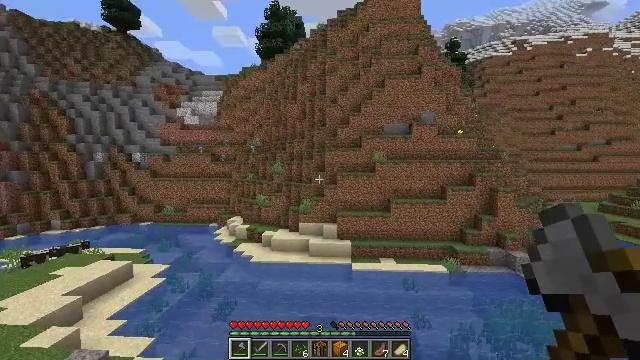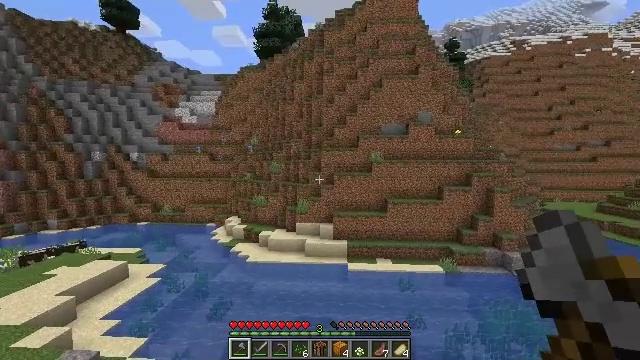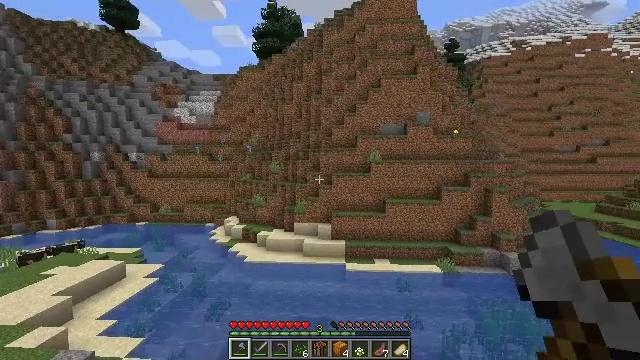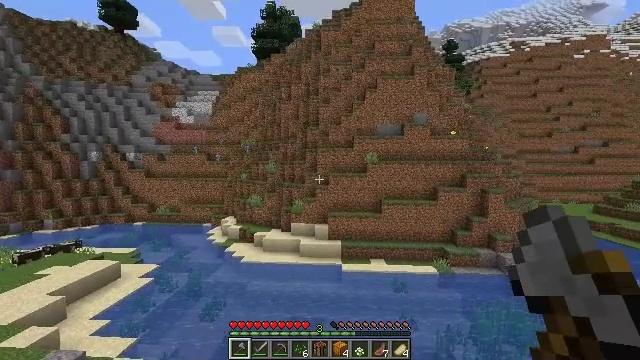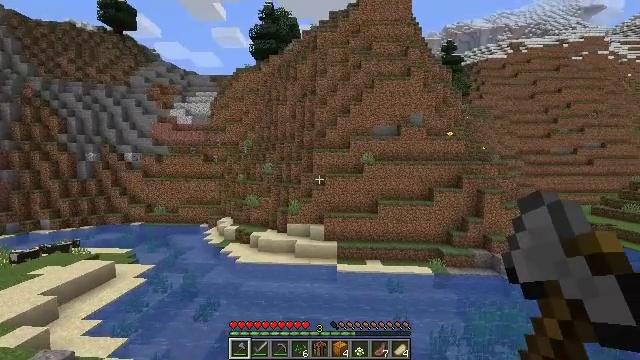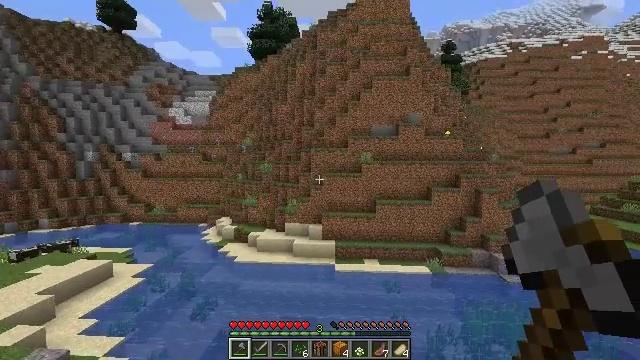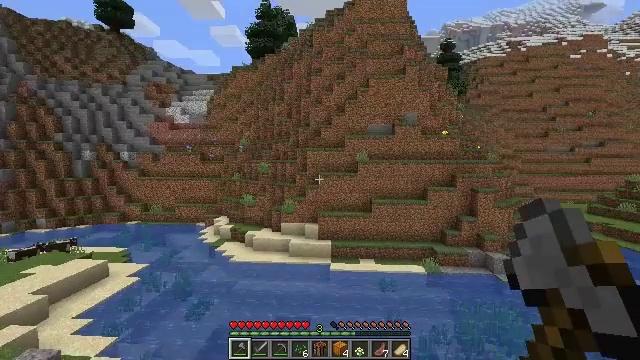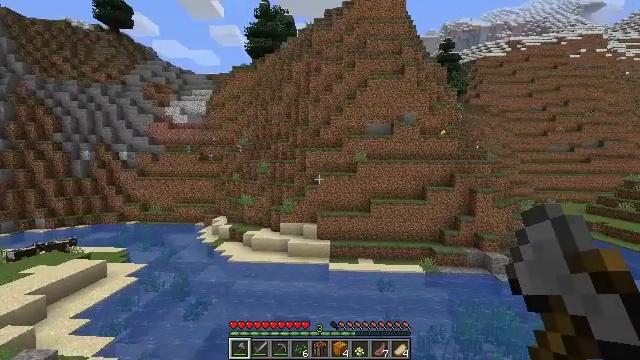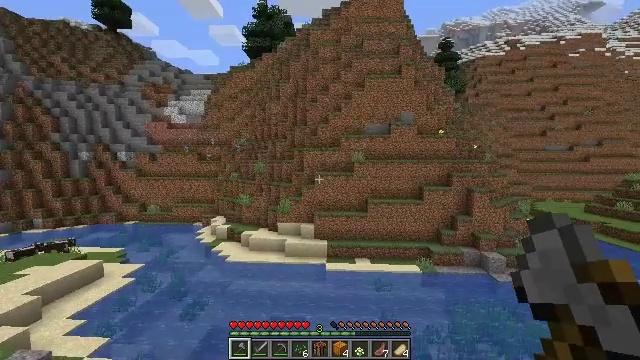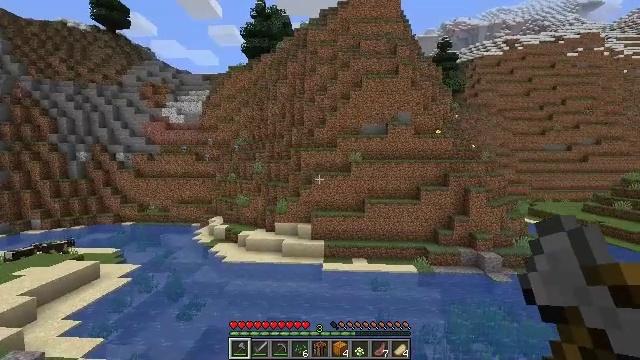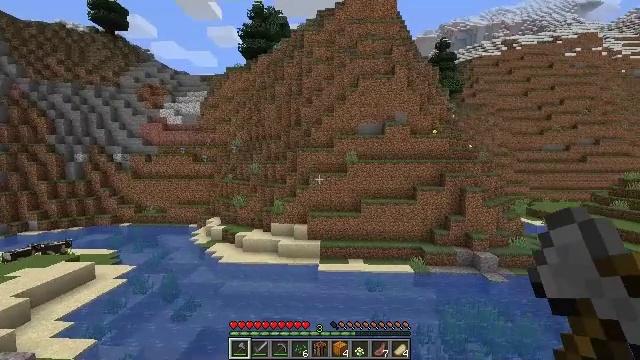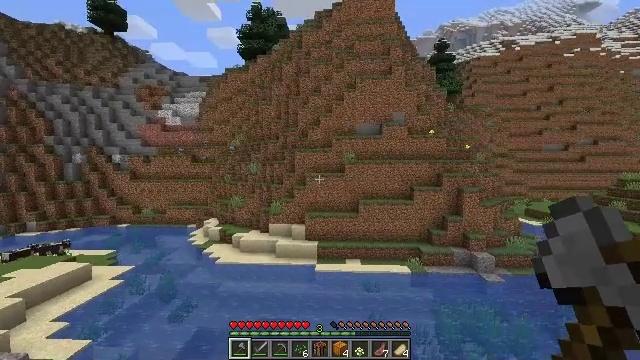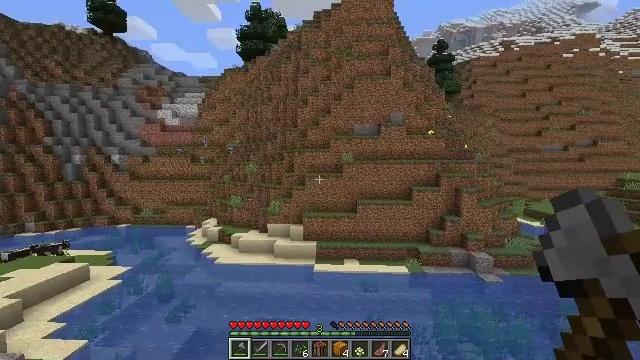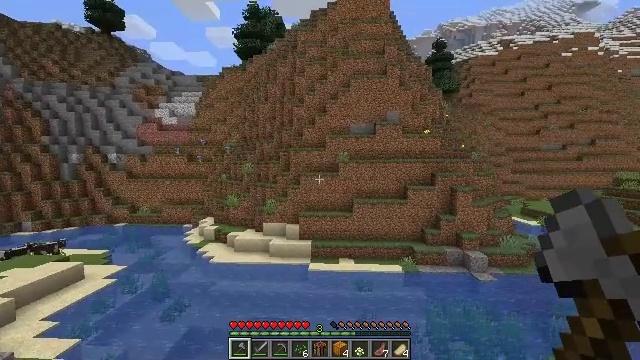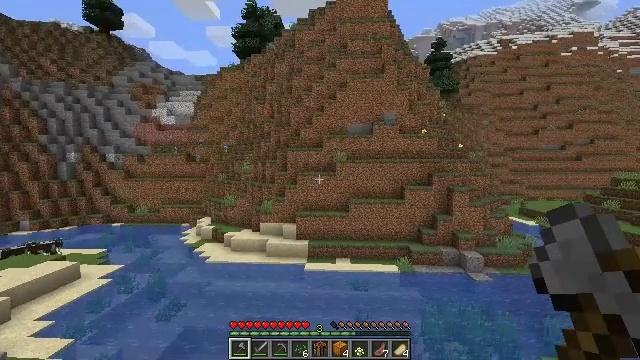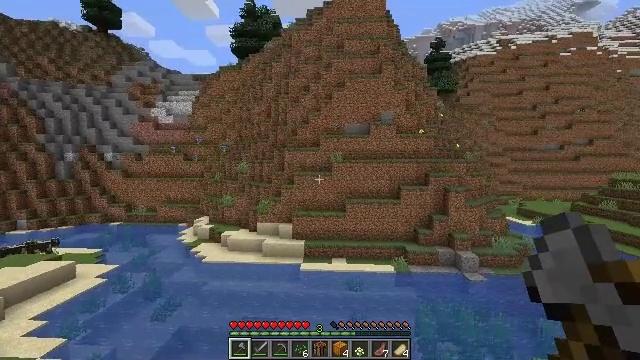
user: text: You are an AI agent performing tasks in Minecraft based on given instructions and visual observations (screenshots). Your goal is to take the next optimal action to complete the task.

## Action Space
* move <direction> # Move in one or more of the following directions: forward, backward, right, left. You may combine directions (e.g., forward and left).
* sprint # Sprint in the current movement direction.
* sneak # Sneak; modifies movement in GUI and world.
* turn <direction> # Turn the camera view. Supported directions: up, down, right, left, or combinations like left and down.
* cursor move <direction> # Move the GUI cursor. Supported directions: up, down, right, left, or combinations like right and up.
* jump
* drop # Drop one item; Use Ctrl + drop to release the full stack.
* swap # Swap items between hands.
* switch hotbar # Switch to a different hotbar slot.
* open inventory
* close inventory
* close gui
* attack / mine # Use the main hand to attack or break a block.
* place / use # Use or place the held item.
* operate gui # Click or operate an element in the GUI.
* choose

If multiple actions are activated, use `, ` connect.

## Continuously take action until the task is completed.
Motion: motion action
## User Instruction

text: Harvest the oxeye daisy.
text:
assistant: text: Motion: move right
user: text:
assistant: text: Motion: move right
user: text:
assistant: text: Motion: move right
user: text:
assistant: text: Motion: move right
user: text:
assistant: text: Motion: move right
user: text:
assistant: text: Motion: move right
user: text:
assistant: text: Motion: move right
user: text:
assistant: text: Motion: move right
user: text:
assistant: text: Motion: move right
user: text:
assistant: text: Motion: move right
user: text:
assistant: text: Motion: move right
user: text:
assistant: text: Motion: move right
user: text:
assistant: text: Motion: move right
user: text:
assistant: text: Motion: move right
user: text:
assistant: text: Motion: move right
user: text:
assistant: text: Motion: move right
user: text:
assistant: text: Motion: move right
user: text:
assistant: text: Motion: move right
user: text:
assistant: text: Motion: move right
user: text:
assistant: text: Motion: move right
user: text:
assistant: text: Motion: move right
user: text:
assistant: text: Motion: move right
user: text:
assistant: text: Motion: move right
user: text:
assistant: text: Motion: move right
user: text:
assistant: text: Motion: move right
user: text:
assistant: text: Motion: move right
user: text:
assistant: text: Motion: move right
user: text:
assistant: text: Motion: move right
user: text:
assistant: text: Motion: move right
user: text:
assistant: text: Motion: move right